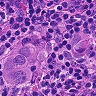
Metastatic tissue present: yes